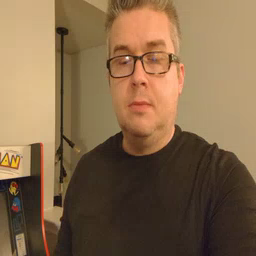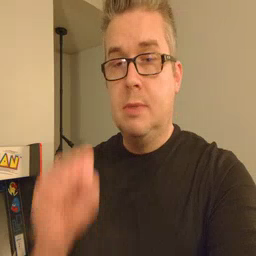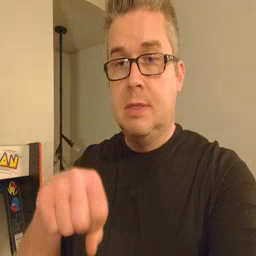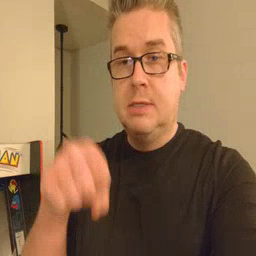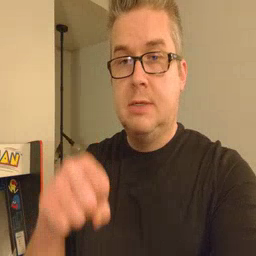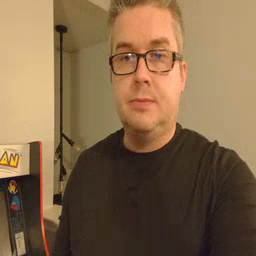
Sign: yes